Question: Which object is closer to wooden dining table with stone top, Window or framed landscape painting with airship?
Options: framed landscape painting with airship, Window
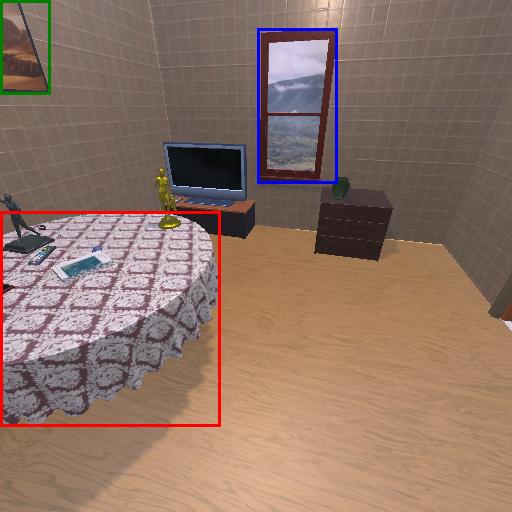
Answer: framed landscape painting with airship